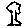
Label: tree